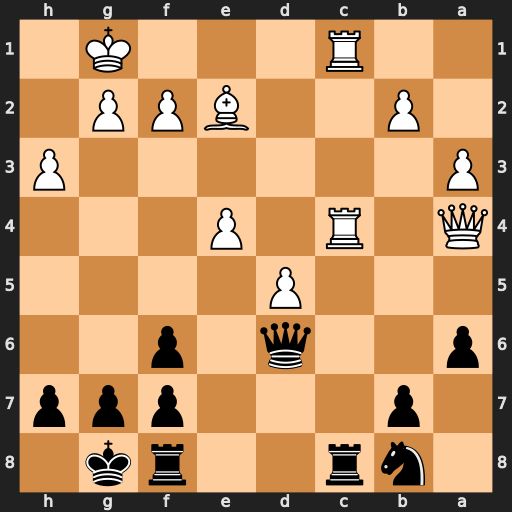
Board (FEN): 1nr2rk1/1p3ppp/p2q1p2/3P4/Q1R1P3/P6P/1P2BPP1/2R3K1
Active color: b
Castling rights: -
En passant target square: -
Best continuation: b5 Qxb5 axb5